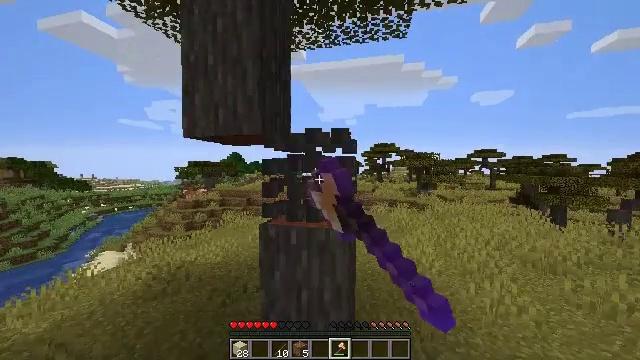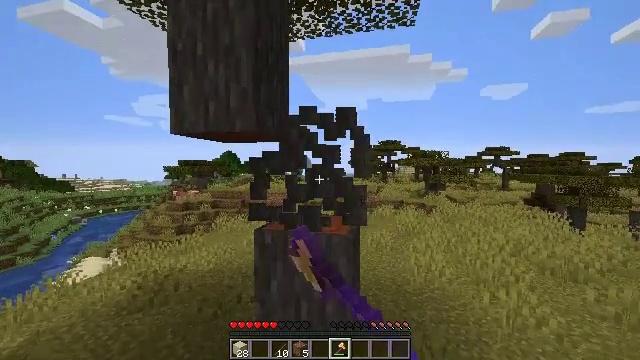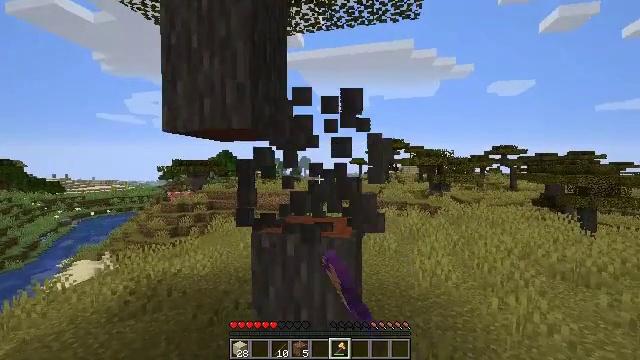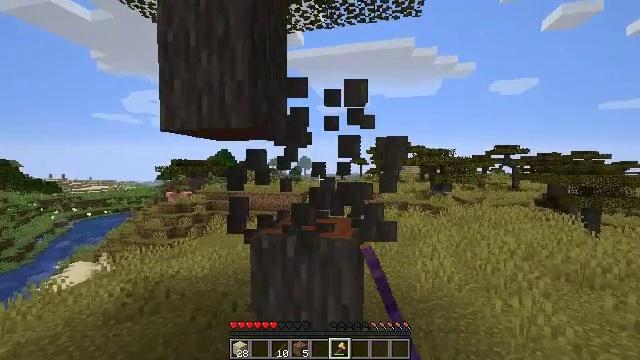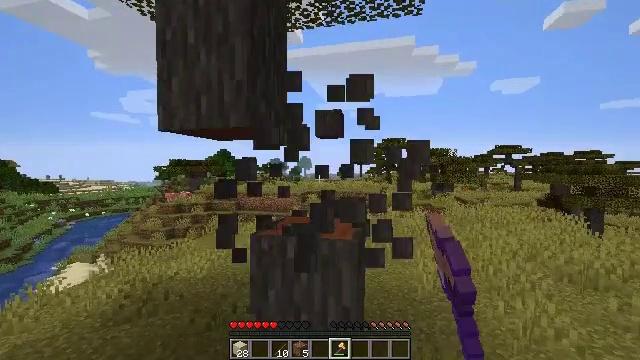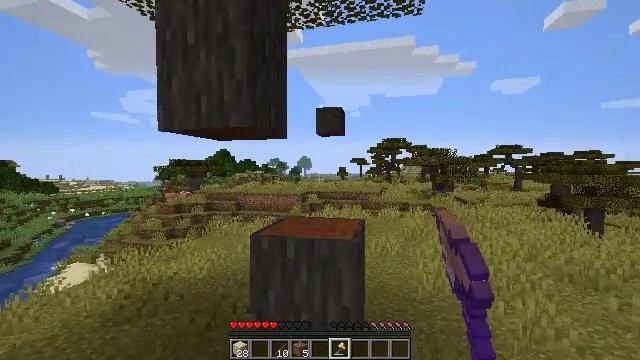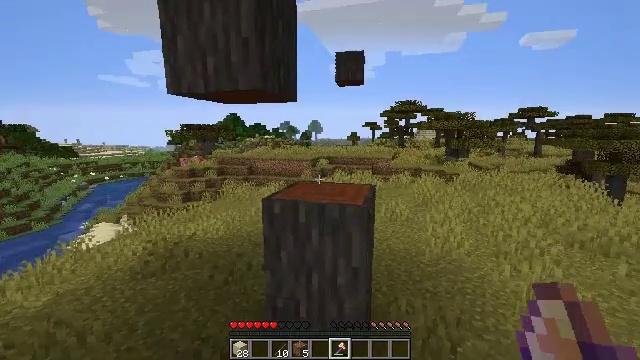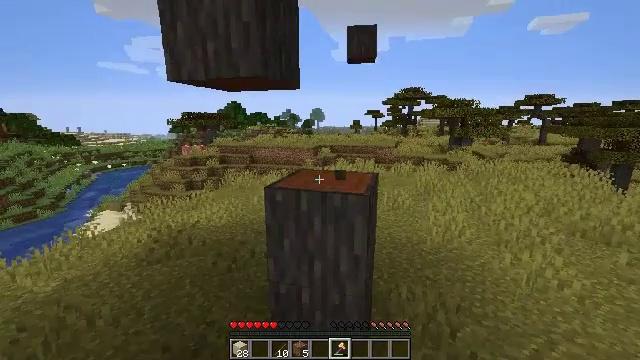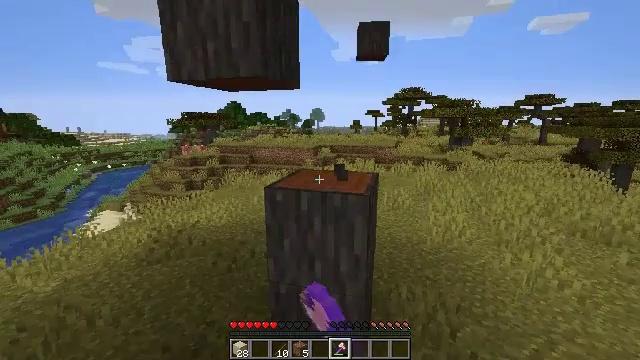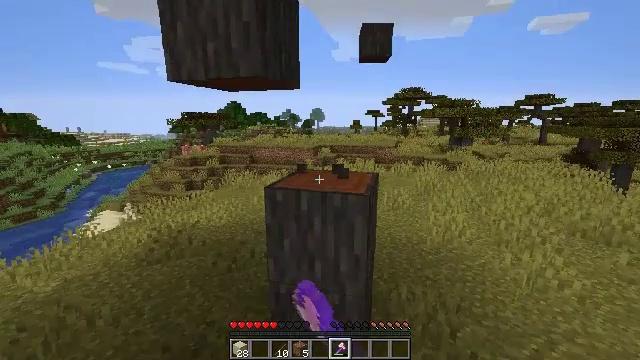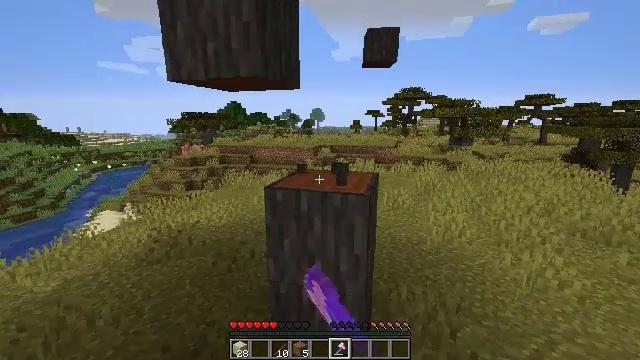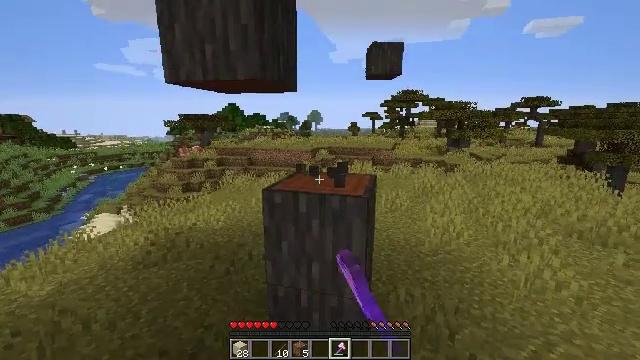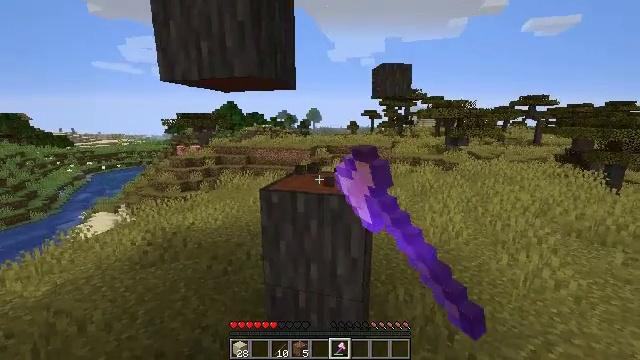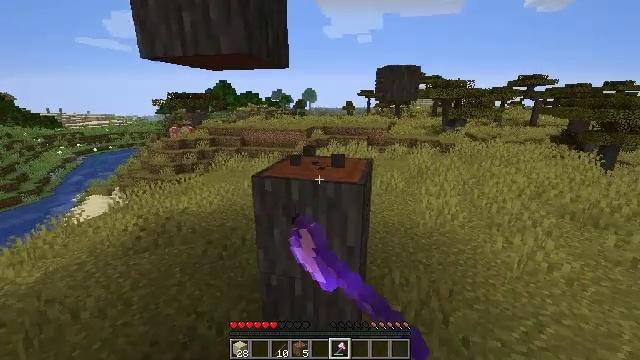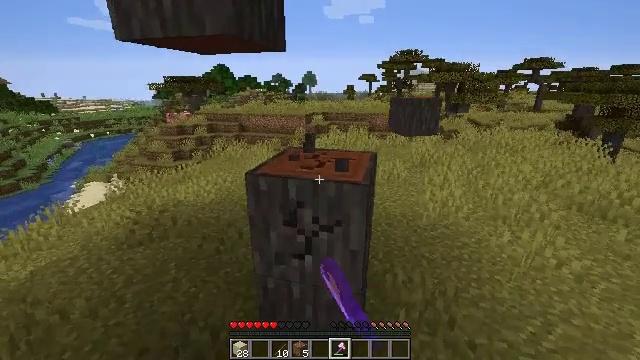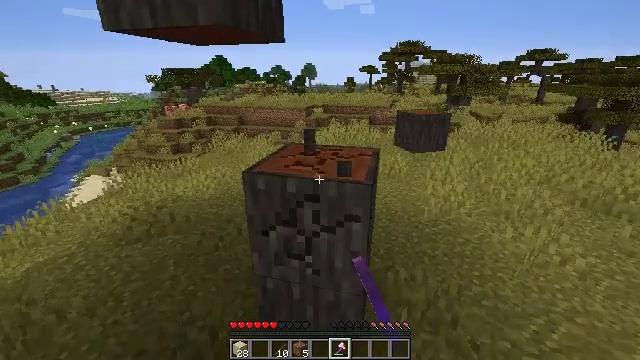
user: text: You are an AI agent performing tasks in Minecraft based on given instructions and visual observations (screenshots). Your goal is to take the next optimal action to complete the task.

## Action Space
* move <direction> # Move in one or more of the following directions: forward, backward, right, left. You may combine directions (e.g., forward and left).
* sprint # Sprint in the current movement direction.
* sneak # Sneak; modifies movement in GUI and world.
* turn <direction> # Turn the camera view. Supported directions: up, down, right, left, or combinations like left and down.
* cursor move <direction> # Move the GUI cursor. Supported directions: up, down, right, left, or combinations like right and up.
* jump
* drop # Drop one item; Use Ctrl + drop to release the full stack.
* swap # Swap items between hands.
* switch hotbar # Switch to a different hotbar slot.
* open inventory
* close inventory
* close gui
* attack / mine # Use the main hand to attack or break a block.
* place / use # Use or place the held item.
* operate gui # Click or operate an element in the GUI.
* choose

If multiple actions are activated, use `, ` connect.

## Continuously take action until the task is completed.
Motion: motion action
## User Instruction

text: Break the acacia log from the tree.
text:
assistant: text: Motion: attack / mine
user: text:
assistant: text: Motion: attack / mine
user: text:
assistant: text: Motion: attack / mine
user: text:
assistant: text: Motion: attack / mine
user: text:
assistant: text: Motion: attack / mine
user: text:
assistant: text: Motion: turn left and down, attack / mine
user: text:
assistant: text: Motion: turn down, attack / mine
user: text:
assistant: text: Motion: attack / mine
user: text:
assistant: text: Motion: attack / mine
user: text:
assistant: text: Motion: attack / mine
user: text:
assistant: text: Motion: attack / mine
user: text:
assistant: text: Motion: move forward, attack / mine
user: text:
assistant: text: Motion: move forward, turn down, attack / mine
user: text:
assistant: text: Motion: move forward, turn down, attack / mine
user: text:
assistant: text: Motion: move forward, turn down, attack / mine
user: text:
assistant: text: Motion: move forward, attack / mine
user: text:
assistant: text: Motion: move forward, attack / mine
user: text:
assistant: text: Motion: move forward, attack / mine
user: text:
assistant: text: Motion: move forward, attack / mine
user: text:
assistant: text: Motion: move forward, attack / mine
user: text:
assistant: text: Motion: move forward and move right, attack / mine
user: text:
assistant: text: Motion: move forward and move right, attack / mine
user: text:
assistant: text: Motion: move forward and move right, turn left, attack / mine
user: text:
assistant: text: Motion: move forward and move right, turn left, attack / mine
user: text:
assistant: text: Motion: move forward and move right, turn left
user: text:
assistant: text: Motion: no_op